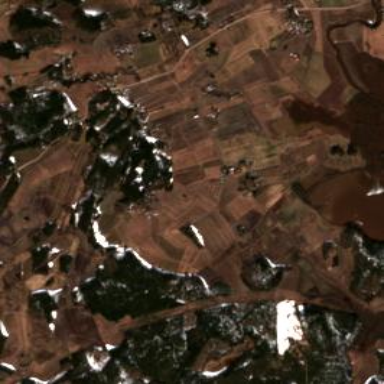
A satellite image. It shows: Picturesque farmland scene.